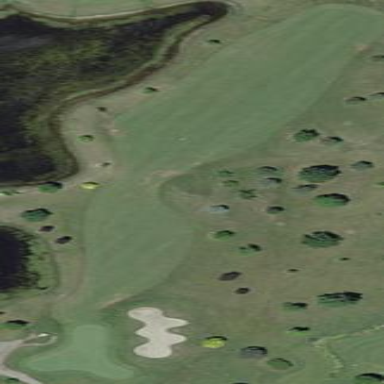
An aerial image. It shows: Golf fairway in the image.